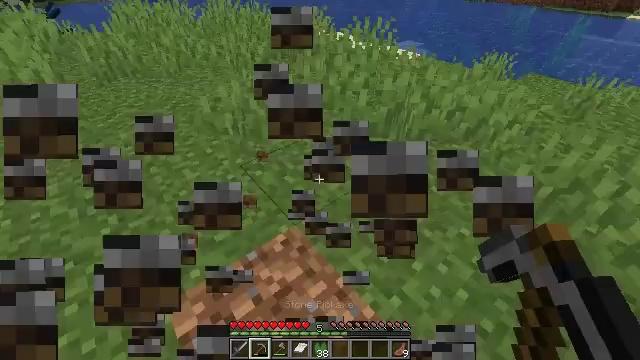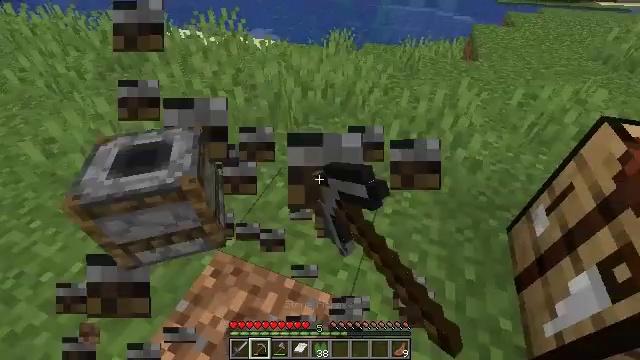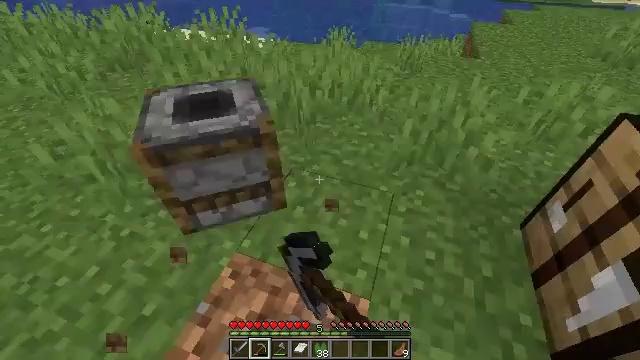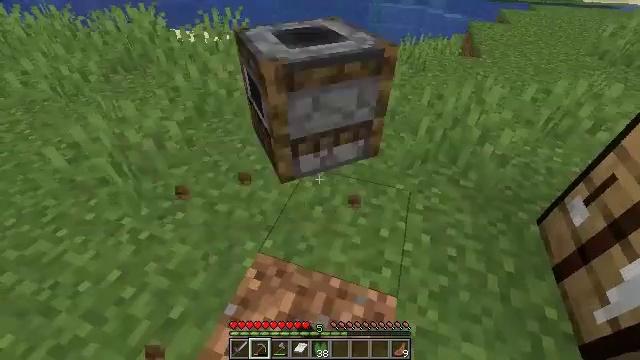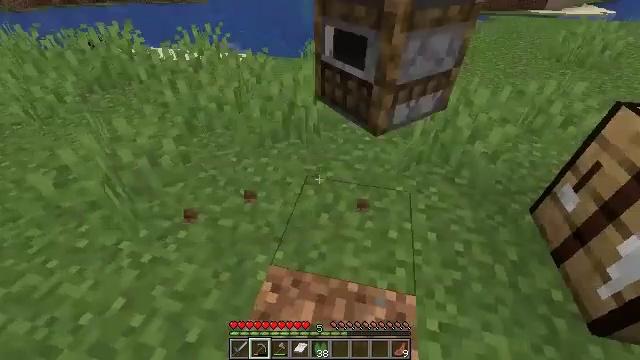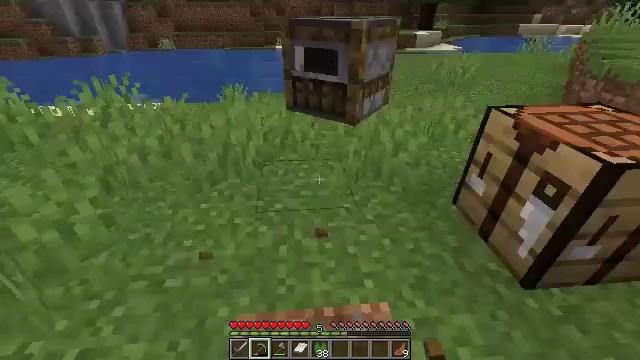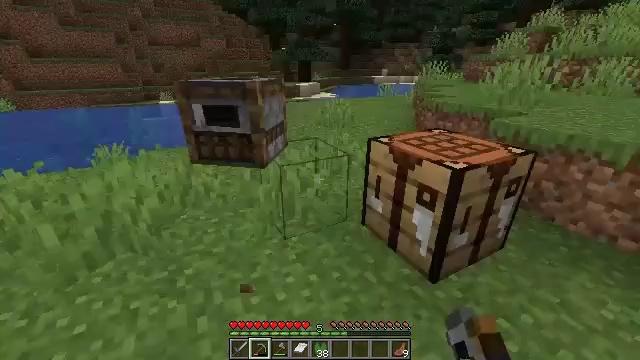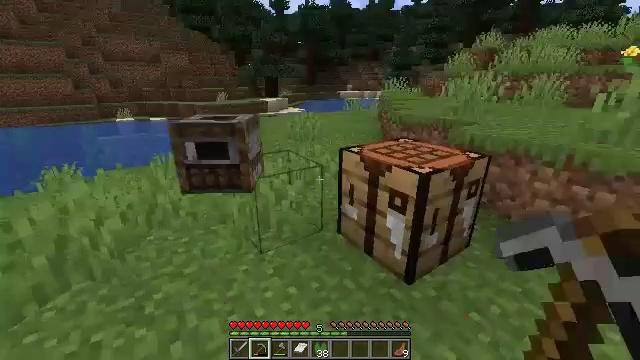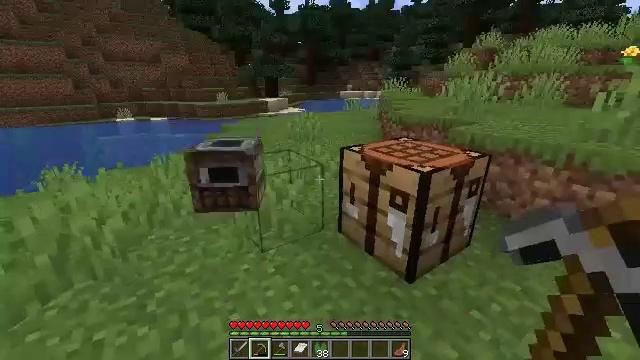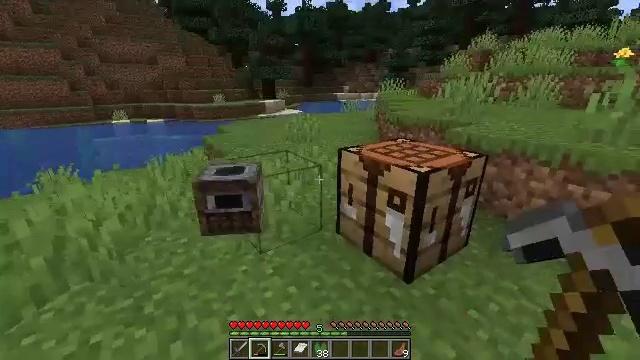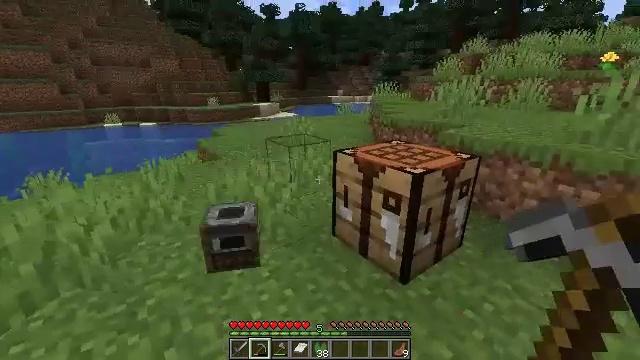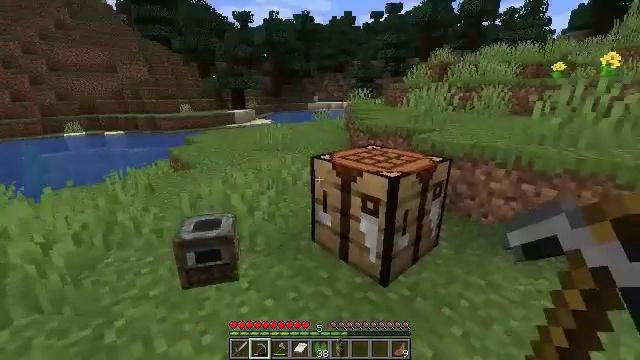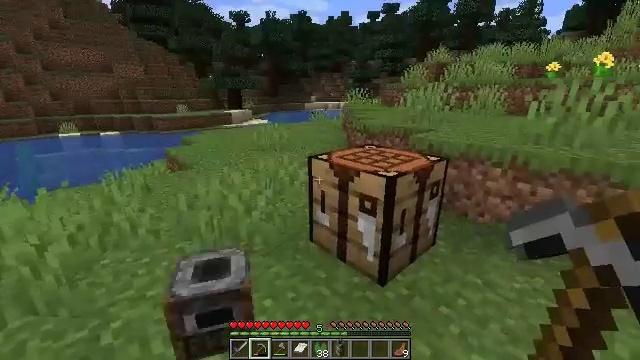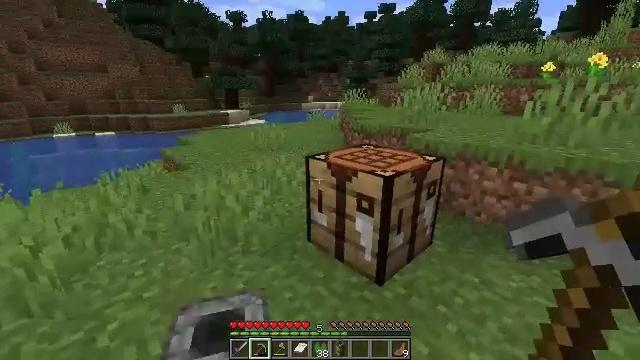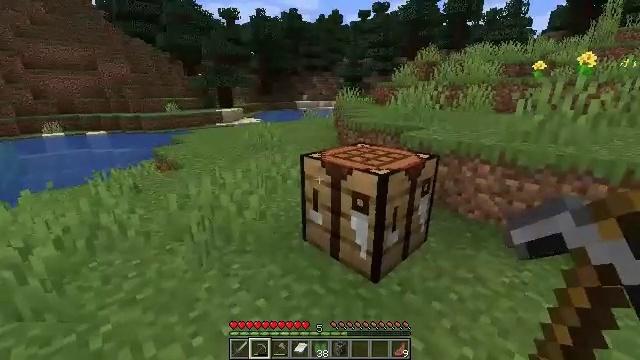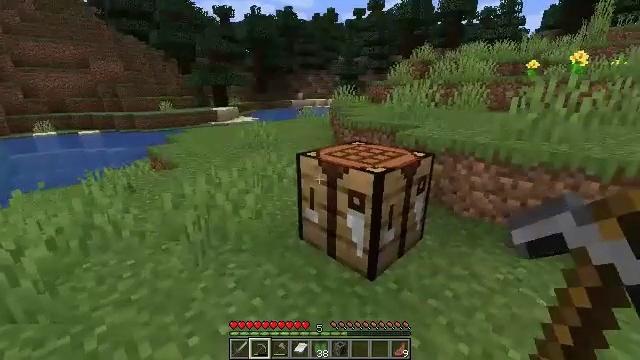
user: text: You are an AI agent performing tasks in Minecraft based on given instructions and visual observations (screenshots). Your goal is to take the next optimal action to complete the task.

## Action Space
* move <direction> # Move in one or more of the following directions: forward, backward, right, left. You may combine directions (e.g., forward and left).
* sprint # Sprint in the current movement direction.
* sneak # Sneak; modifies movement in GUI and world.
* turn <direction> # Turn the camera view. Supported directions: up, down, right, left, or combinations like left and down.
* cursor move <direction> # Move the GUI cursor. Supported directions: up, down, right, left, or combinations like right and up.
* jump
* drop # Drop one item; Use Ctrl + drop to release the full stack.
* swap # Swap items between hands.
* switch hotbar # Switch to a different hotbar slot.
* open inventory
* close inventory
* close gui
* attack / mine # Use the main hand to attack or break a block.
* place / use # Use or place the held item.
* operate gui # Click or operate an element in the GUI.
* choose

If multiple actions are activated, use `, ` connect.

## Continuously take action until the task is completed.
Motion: motion action
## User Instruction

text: Gather dandelions in the field.
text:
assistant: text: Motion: move left, turn right and down, attack / mine
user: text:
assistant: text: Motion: move left, turn right
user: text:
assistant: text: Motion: move left, turn right
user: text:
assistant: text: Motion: turn right and up
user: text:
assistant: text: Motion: turn right and up
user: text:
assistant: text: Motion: turn right and up
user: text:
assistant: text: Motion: turn right and up
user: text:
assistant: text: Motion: no_op
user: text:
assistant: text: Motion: no_op
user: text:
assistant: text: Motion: turn right
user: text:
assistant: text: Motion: turn right and up
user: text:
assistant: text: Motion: no_op
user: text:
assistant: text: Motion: no_op
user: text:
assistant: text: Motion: turn right
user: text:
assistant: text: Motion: no_op
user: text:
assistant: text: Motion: move left, turn right
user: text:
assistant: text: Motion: move left, turn right and down
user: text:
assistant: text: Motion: move left, turn right
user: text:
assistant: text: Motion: turn right and down
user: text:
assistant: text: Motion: turn right and down
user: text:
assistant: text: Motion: turn right and up
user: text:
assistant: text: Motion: turn right and up
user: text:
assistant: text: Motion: turn right and up
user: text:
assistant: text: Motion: no_op
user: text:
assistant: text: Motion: no_op
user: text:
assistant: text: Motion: no_op
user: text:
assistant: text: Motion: no_op
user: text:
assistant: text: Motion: move forward
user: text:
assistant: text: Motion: move forward
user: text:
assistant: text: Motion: move forward